Field crop: maize
Growth stage: 1
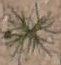
Species: salsola